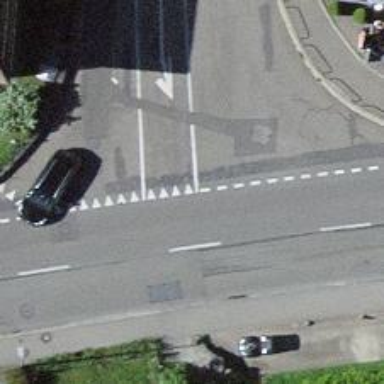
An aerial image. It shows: Road with "give way" sign.